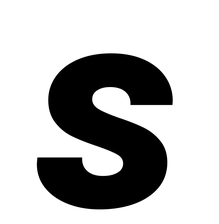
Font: Poppins-BoldItalic